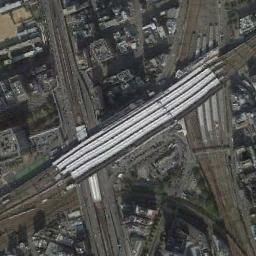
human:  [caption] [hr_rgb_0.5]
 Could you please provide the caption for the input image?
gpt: There are many buildings beside the railway station .

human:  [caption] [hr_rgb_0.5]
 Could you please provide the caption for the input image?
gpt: There is a railway station in the crowded city .

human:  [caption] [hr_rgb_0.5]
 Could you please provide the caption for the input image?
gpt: The railway station is next to some buildings .

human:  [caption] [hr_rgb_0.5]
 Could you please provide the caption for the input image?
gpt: The railway station with lots of staggered railways is surrounded by lots of other buildings .

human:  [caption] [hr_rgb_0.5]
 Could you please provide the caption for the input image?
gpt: There are some buildings beside the white railway station .